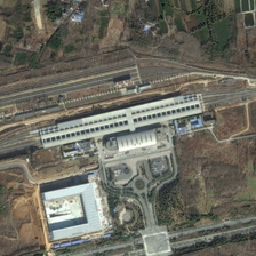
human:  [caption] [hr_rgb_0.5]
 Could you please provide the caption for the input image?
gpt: There is a lot of waiting.

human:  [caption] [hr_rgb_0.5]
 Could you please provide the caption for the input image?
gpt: The railways cross each other.

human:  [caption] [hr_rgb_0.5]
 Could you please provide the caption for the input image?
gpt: He waited a lot.

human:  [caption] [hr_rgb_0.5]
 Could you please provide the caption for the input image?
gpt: There is a lot of waiting.

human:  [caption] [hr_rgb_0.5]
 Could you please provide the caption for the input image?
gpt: There is a lot of waiting.